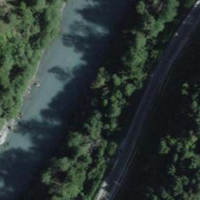
EUNIS habitat code: 15
Species observed at this site:
Aruncus dioicus
Stellaria nemorum
Adoxa moschatellina